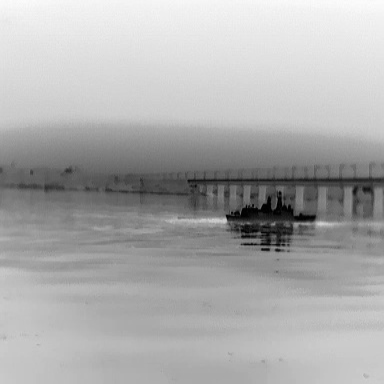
There is a warship in the infrared image.